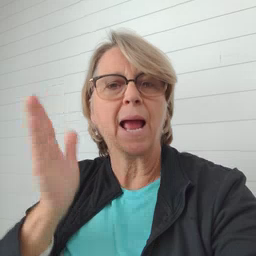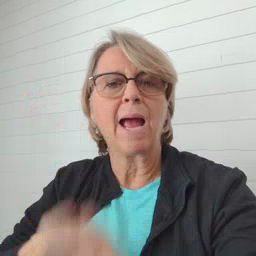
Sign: bad